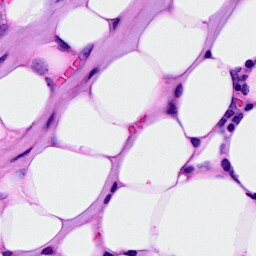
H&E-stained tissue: Breast